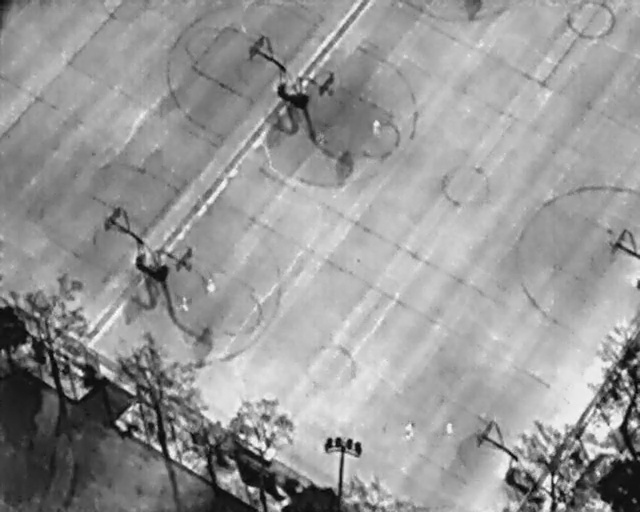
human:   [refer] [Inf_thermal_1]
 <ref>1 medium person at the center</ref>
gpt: <box>[[31, 54, 34, 56, 2]]</box>

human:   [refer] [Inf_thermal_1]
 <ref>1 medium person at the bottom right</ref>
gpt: <box>[[68, 82, 71, 84, 2]]</box>